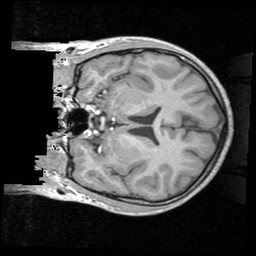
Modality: T1w
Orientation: coronal